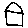
Label: house